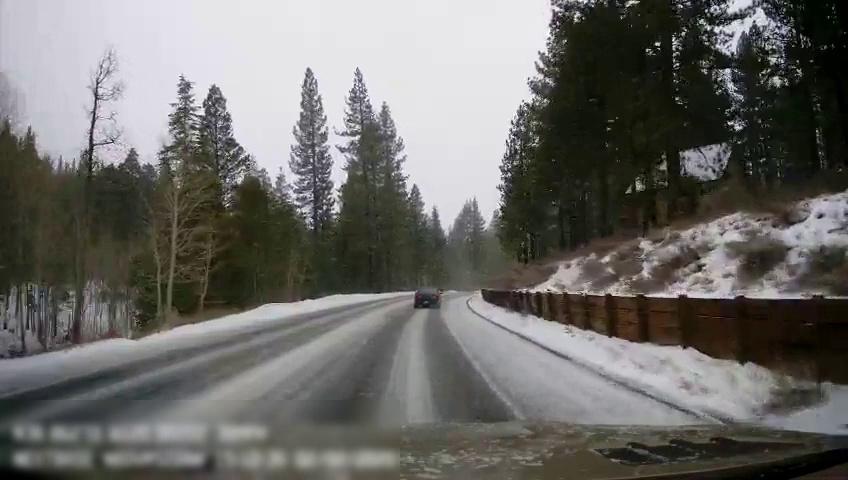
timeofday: Day
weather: Snowy
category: Drivable Space
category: Vehicles | Car